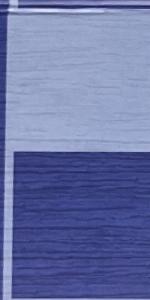
Label: Empty